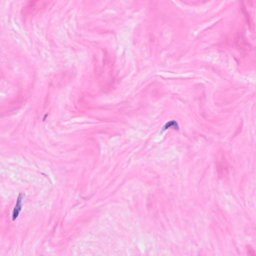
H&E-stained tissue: Breast